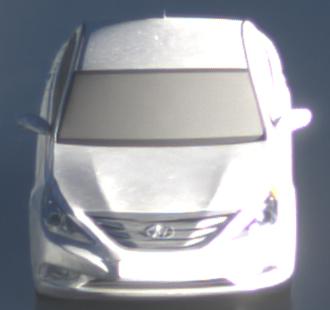
Make: Hyundai
Model: Sonata
Detailed model: Gen. 6 YF
Model produced from: 2009
Model produced until: 2016
Doors: 4
Color: white
Road condition: wet road
Daytime: sunrise or sunset
Contrast: high contrast